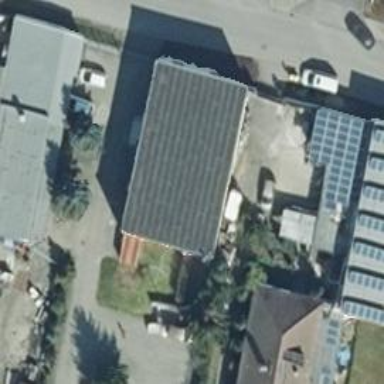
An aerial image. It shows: House with flat roof.